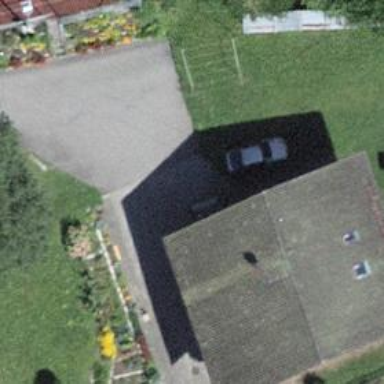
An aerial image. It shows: Detached building.